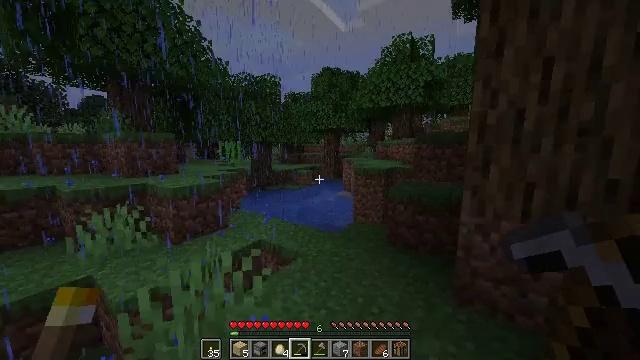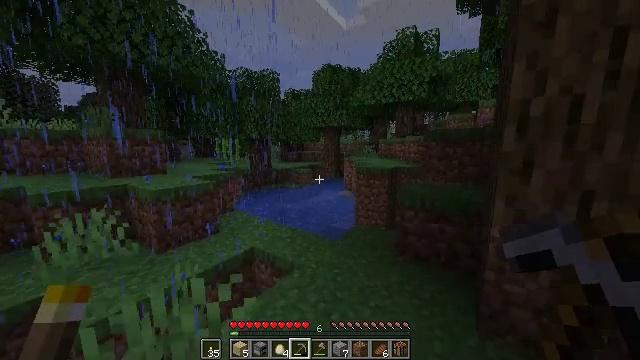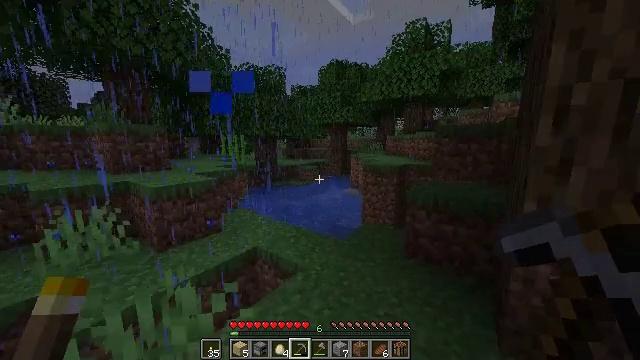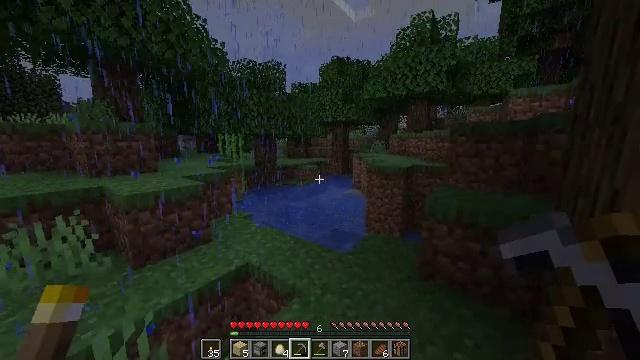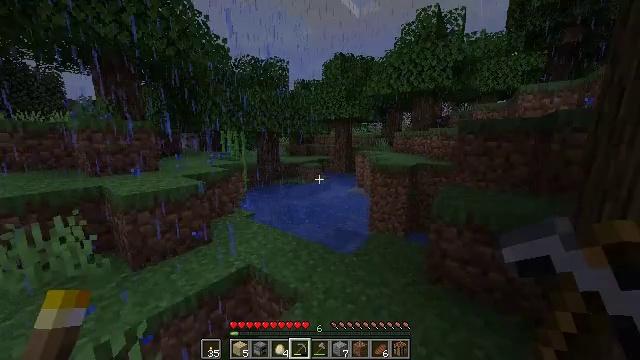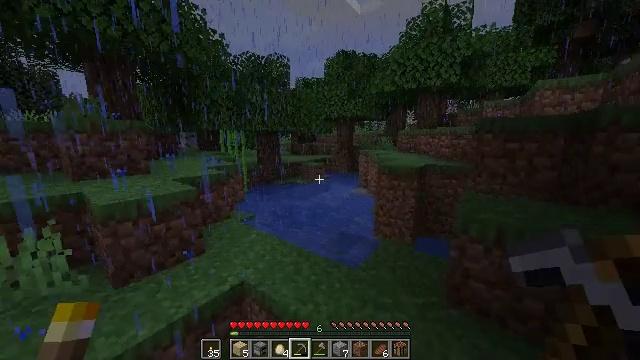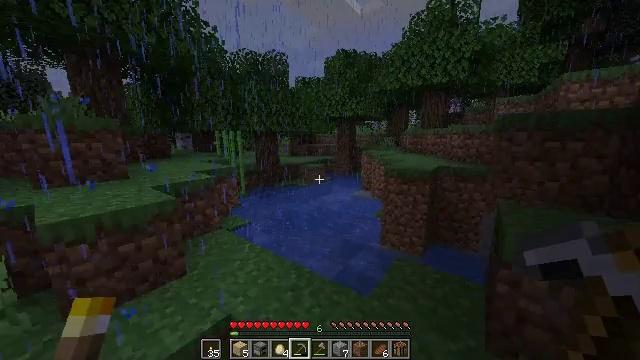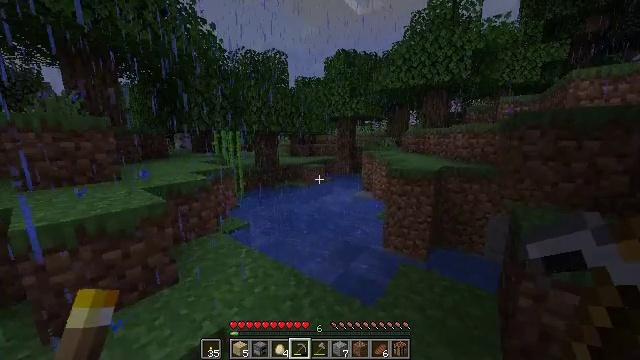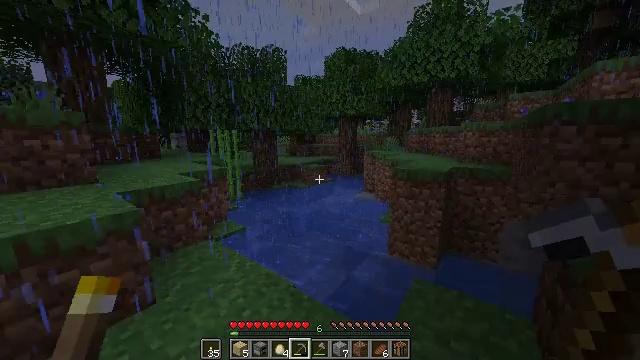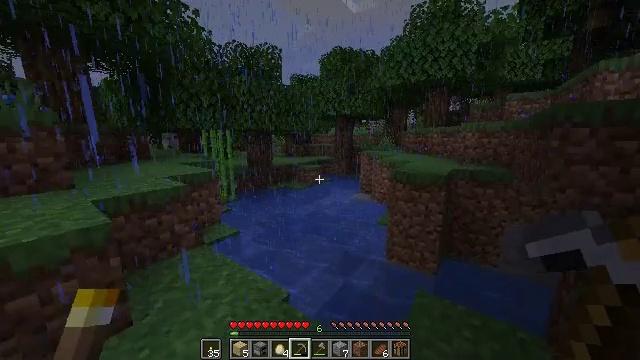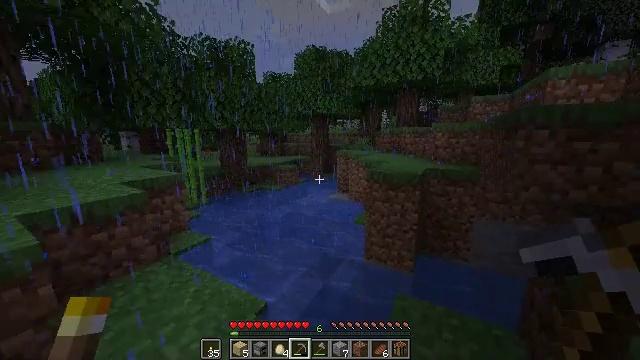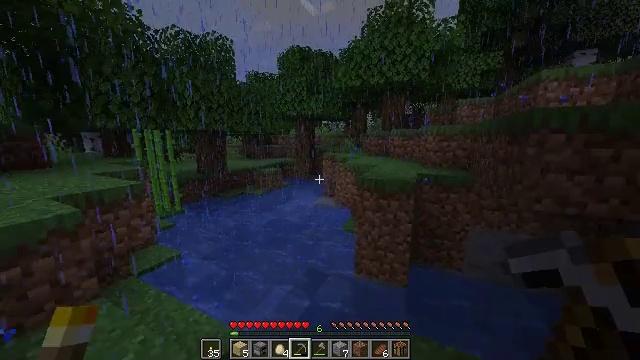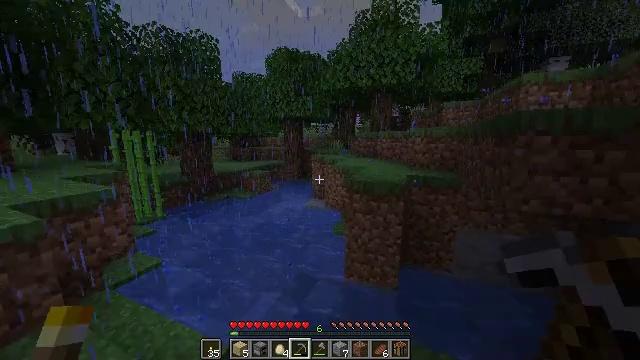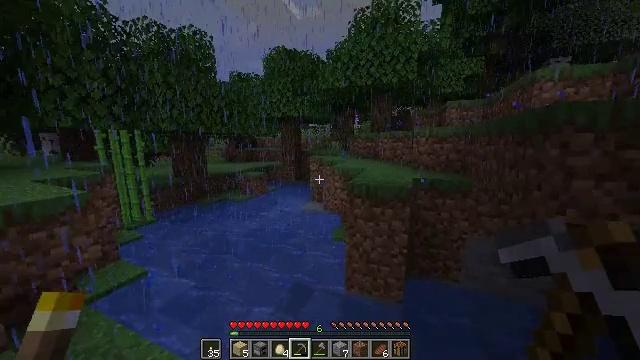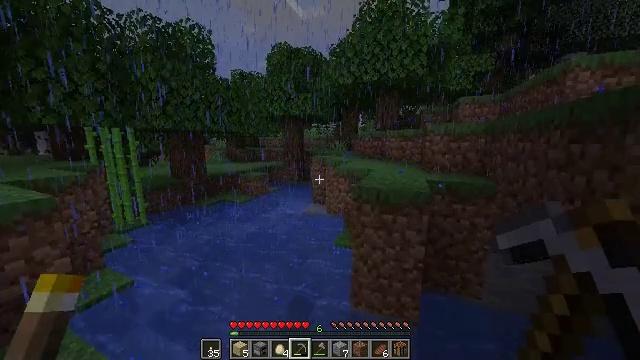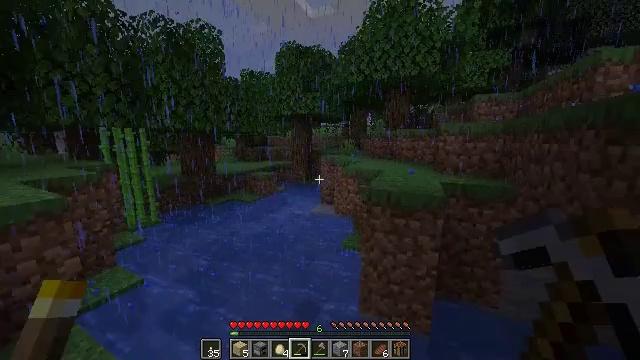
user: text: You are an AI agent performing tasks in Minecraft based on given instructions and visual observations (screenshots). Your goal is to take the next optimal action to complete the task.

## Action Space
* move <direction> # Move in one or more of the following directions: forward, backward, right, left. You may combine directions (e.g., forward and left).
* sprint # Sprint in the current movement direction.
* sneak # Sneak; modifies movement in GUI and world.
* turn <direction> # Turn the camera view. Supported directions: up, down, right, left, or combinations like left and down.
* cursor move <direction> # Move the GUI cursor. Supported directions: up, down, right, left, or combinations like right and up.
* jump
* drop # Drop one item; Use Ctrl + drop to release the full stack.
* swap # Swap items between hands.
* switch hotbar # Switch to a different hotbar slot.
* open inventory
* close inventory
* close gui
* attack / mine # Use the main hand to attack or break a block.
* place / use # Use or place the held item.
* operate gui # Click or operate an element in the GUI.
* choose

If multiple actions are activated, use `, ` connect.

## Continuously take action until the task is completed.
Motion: motion action
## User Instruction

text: Harvest sugar cane from the plant.
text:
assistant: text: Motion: move forward, sprint
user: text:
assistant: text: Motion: move forward, sprint, turn left
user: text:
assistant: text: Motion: move forward, sprint
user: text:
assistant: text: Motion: move forward, sprint
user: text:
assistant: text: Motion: move forward, sprint
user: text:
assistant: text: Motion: move forward, sprint
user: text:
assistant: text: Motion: move forward, sprint
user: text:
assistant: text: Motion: move forward, sprint
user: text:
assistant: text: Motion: move forward, sprint, turn right
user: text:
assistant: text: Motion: move forward, sprint, turn right
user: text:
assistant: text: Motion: move forward, sprint, turn right
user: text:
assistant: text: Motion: move forward, sprint, turn right
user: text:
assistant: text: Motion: move forward, sprint
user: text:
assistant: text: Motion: move forward, sprint
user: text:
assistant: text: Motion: move forward, sprint, turn left
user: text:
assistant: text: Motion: move forward, sprint, turn left
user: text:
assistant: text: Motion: sprint, turn left
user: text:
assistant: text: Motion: sprint, turn left
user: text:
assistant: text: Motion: sprint, turn left
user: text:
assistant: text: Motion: sprint, turn left
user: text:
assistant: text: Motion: sprint, turn left
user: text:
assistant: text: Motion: turn left
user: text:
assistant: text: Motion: turn left
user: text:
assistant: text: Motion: turn left
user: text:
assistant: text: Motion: turn left
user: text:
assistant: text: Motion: turn left
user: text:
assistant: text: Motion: turn left and up
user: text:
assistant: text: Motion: turn left
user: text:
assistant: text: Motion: turn left and up
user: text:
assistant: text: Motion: turn left